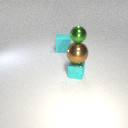
large cyan rubber cube behind small cyan metal cube